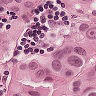
Metastatic tissue present: yes